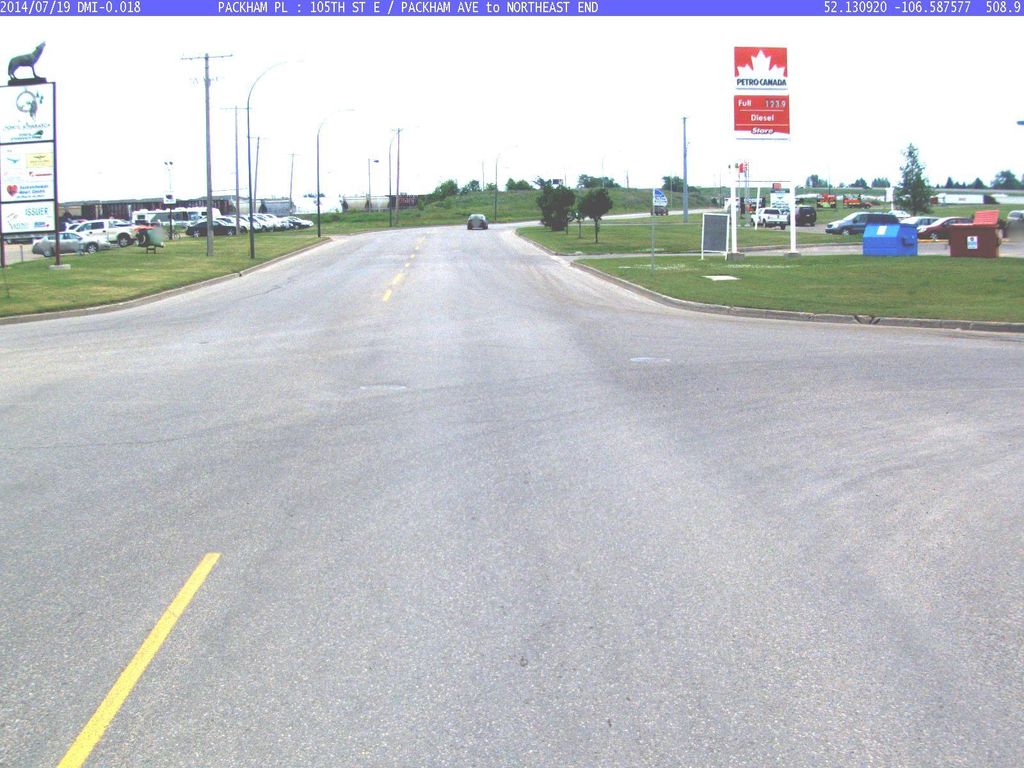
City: saskatoon